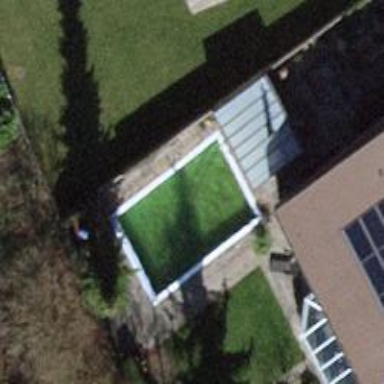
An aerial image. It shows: Swimming pool located in leisure land.